Question: What is the measurement shown in the image?
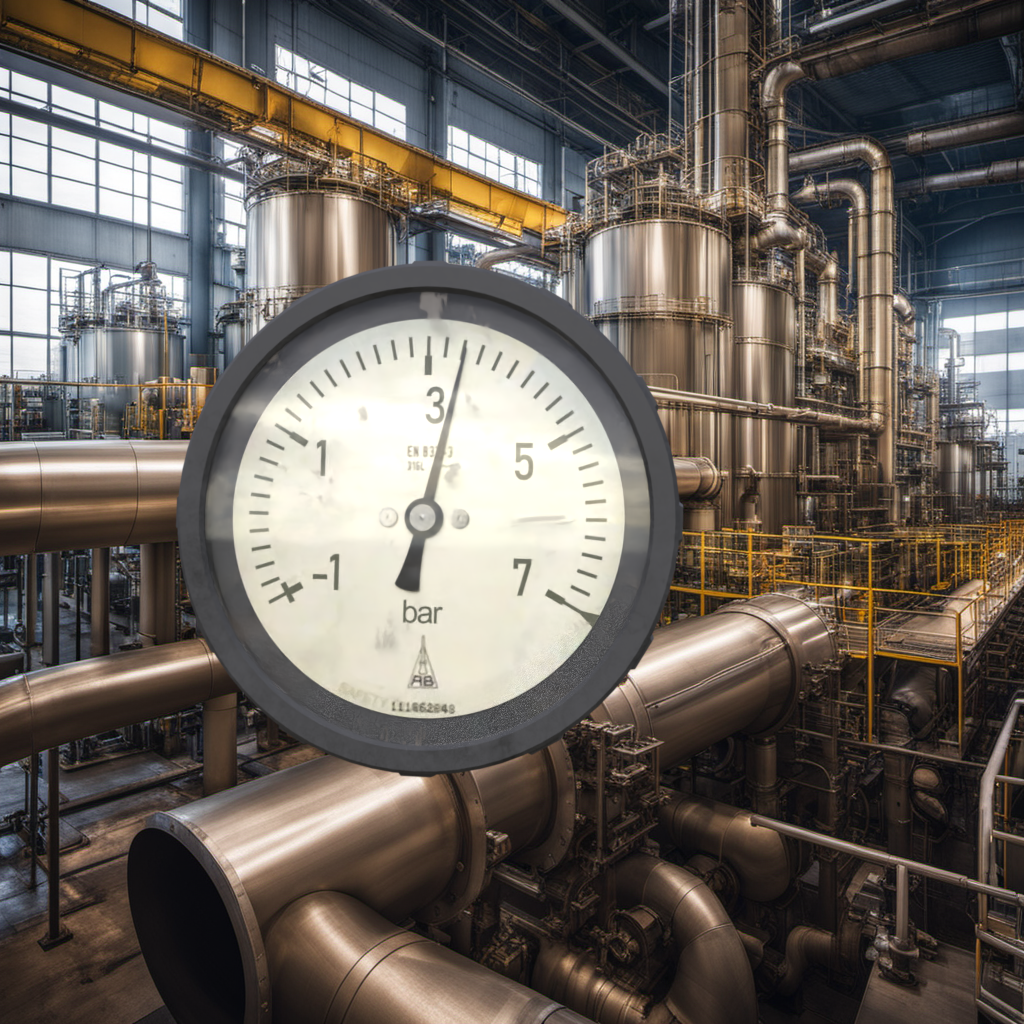
Answer: The result is 3.42
Question: What is the reading range of this measurement?
Answer: The range is from -1 to 7
Question: What is the minimum and maximum value of the measurement shown in the image?
Answer: The minimum value is -1 and the maximum value is 7